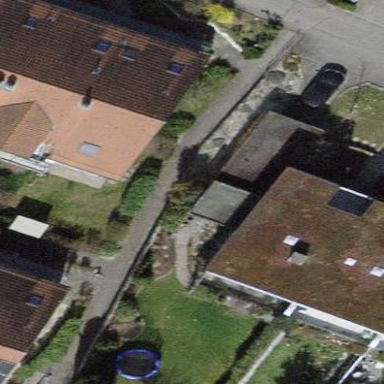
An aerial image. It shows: Garage.